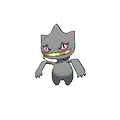
Pok\u00e9mon: banette